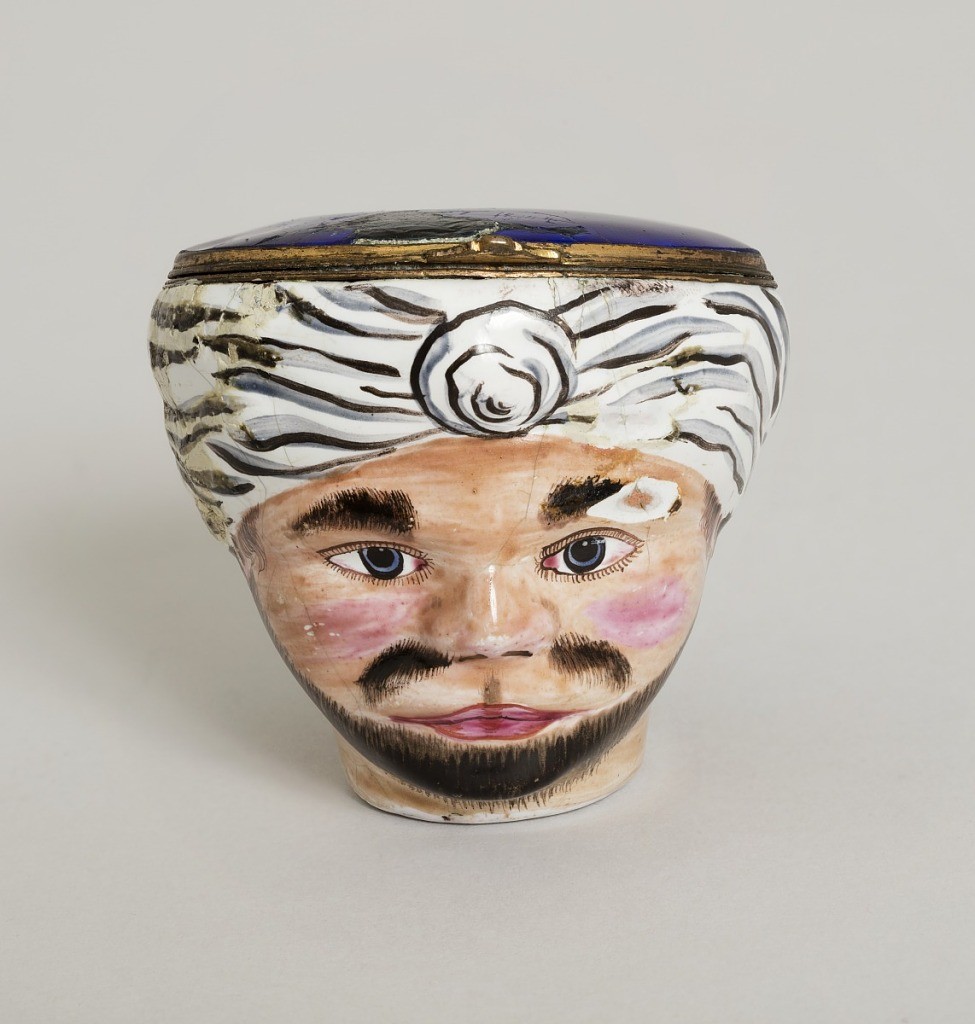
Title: Box
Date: ca. 1770
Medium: Enamel, copper, brass
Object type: box
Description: In shape of a head; field of white enamel, with features colored.  Hinged lid and deep blue on outside.  Representation of a "Turk."